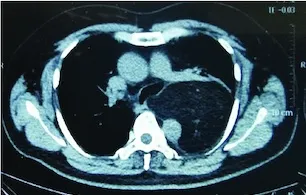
CT images of the tumor. And recurrence CT picture after first surgery.
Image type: radiology (ct)